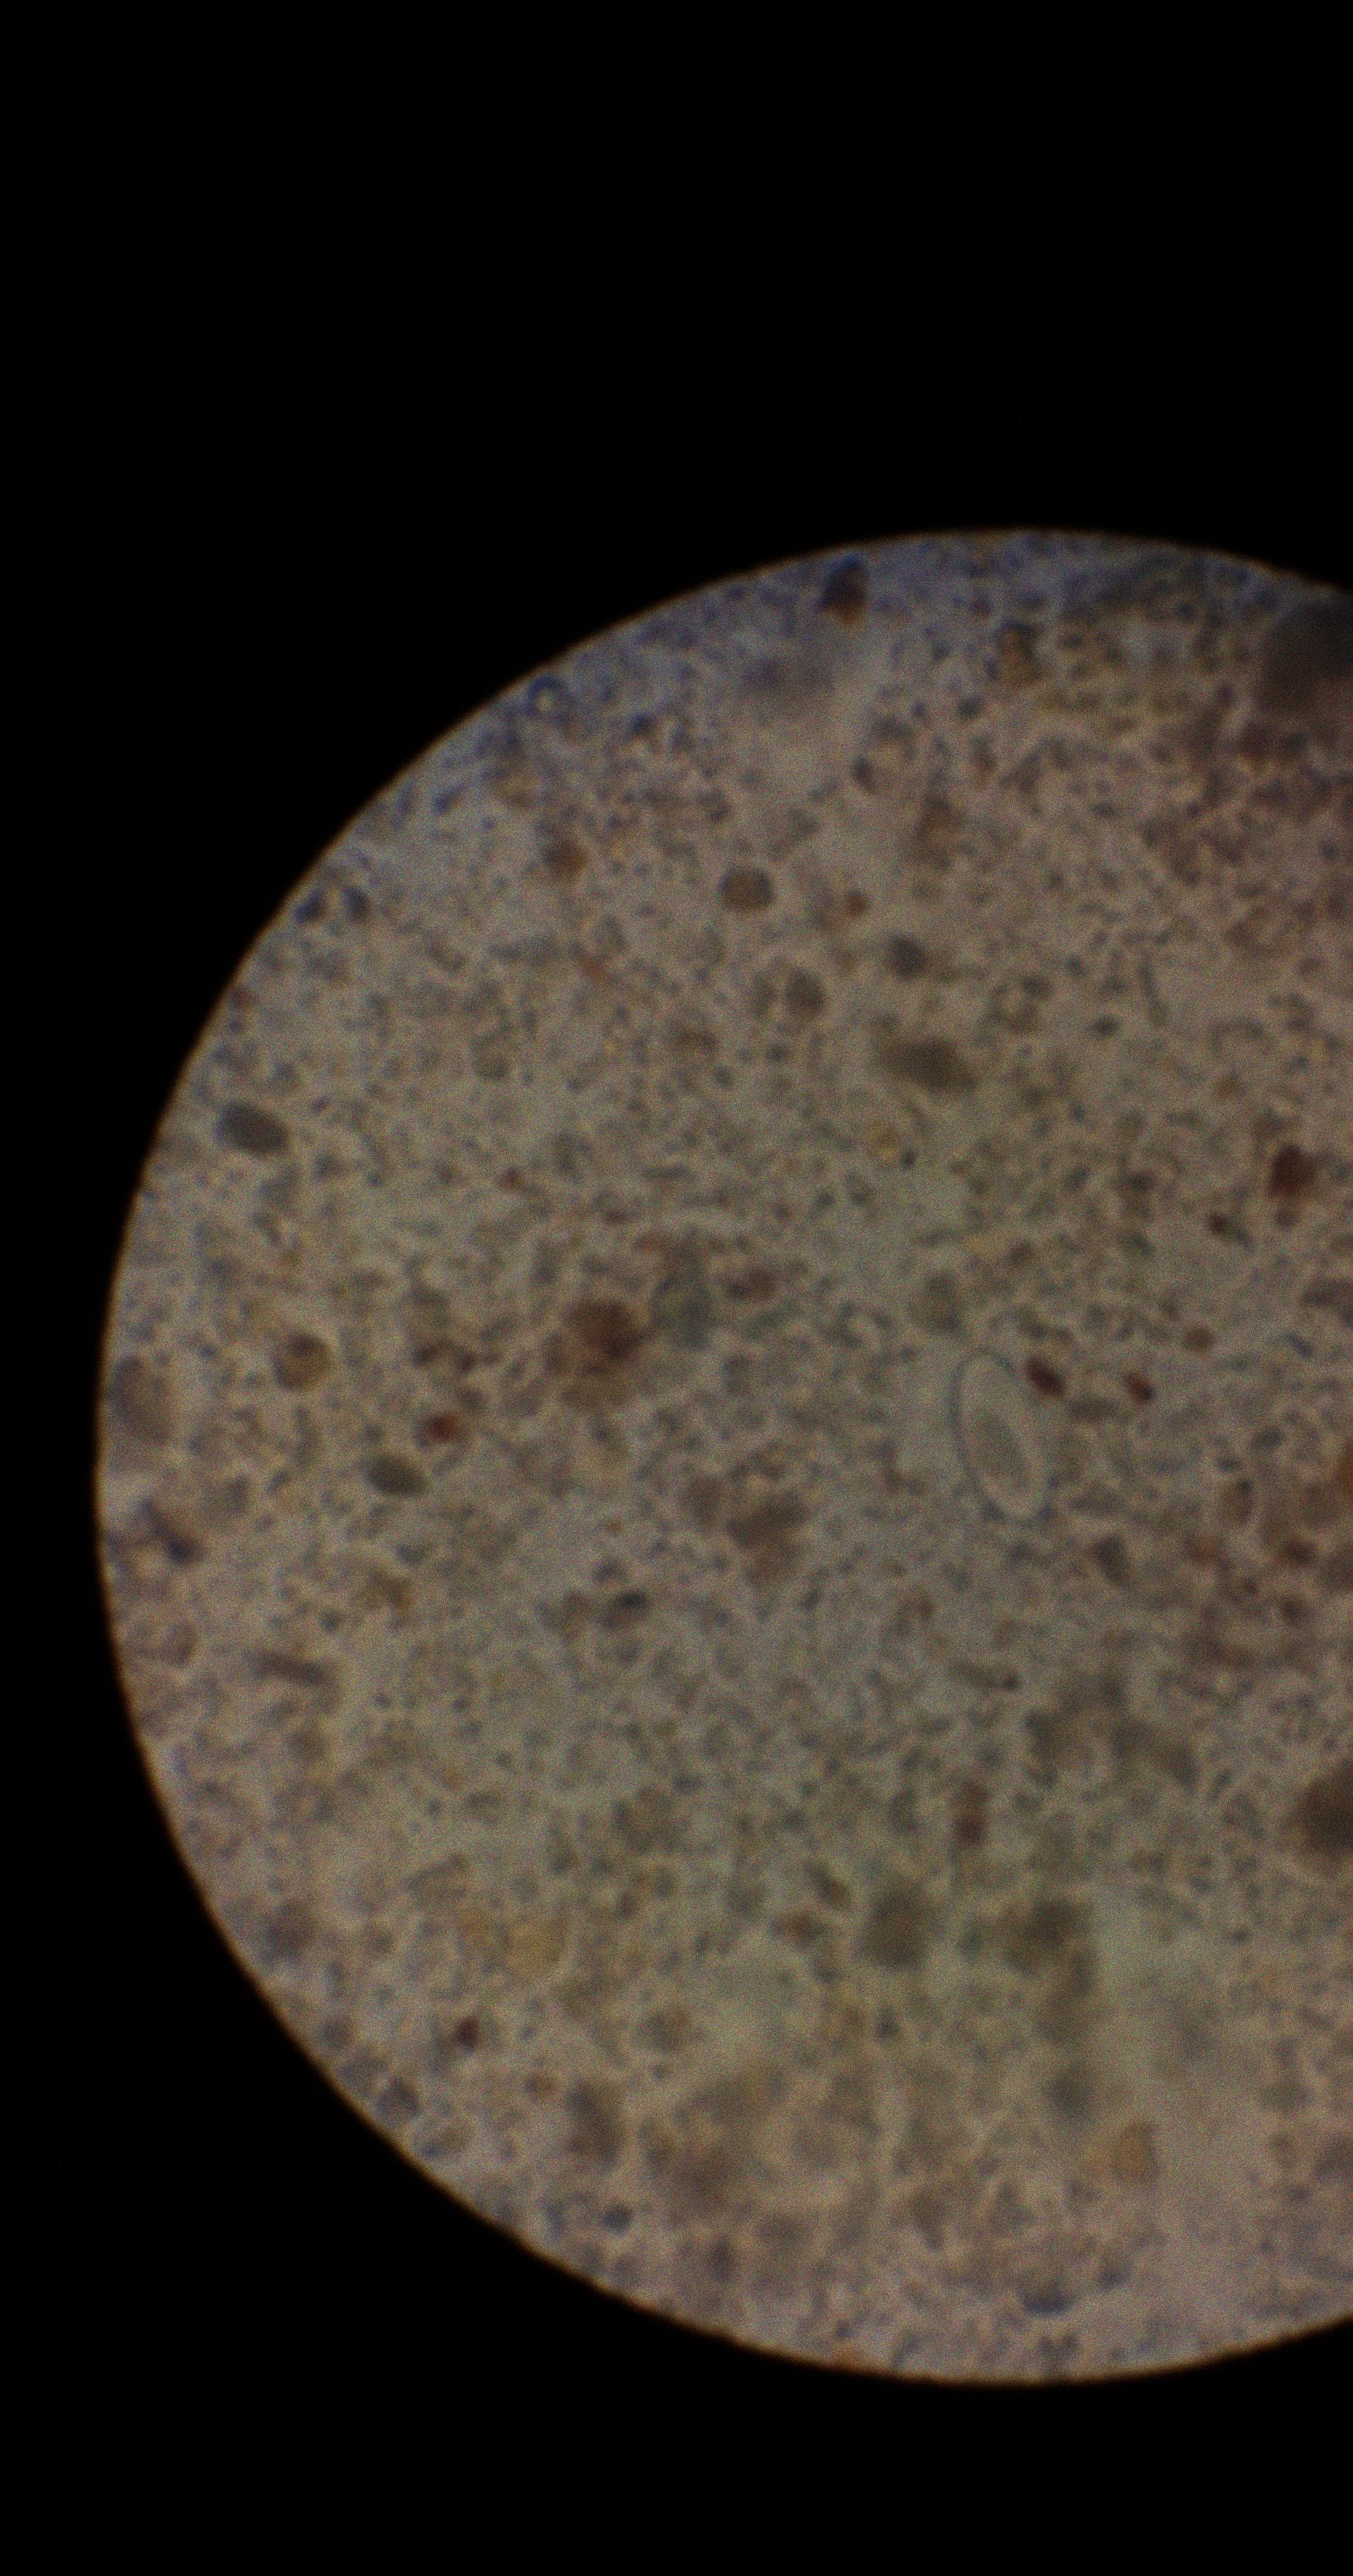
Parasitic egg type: Enterobius vermicularis